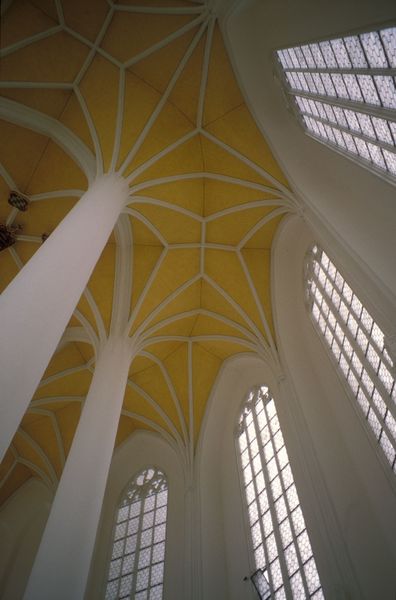
Titel: Landshut, Spitalkirche zum Heiligen Geist
Künstler: Hanns von Burghausen
Standort: Landshut (EU - D - Bayern)
Schlagwörter: himmel, weiß, gelb, fenster, glas, lampe, pfeiler, stützen, säule, säulen, muster, kirche, decke, gotik, kuppel, ornamente, stuck, hoch, gewölbe, stern, rippen, sterne, wappen, kreuzrippen, gotisch, kreuzgewölbe, spitzbogen, spitzbögen, chor, rundsäule, joch, masswerk, gerippe, strebewerk, chorumgang, spitzbogenfenster, sterngewölbe, rundpfeiler, schlußsteine, kreuzgerippe, kreuzbogen, laugotik, kassettemdecke, sterngerippe, bundbögen